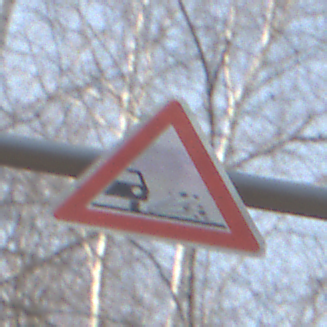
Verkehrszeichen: SplittSchotter
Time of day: MorningAfternoon
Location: Outdoor (Nature)
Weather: Clear
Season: Winter
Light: Natural